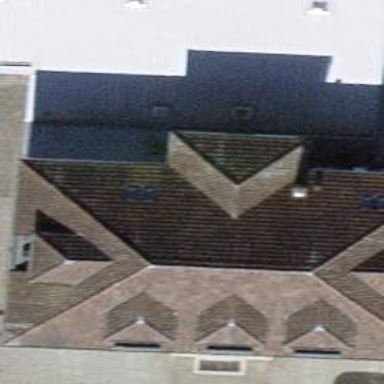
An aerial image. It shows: School building with hipped roof.